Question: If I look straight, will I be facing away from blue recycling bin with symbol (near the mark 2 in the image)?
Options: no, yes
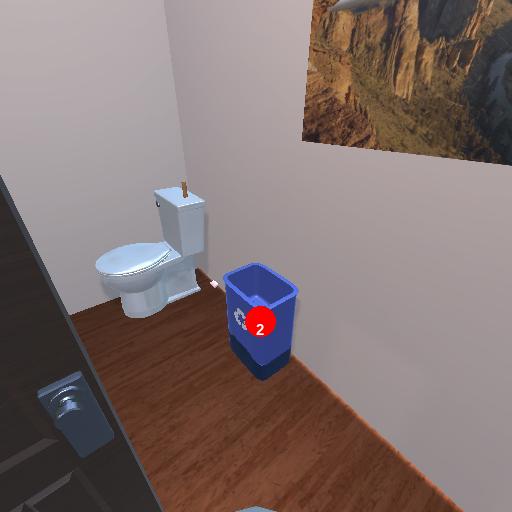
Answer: no